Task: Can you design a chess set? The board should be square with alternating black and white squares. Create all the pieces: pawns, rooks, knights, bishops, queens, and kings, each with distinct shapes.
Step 588:
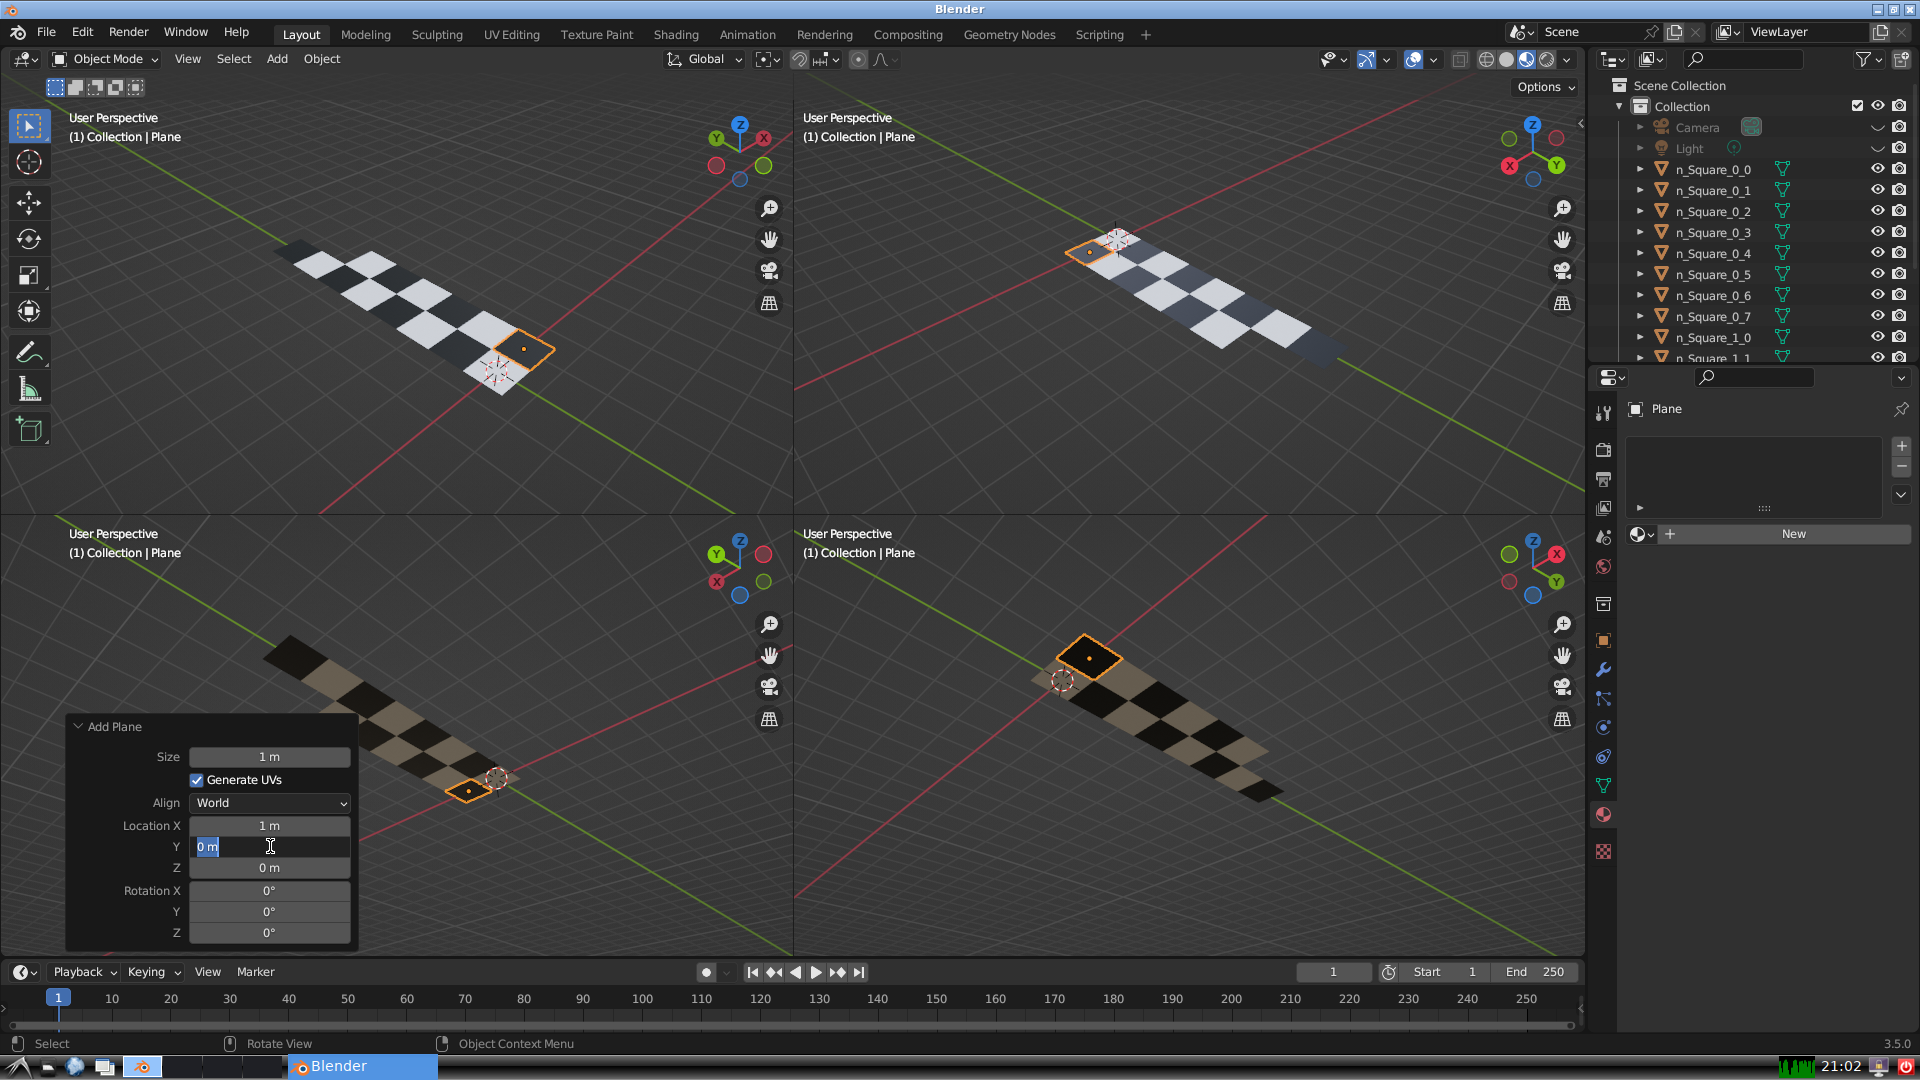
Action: input_text: 6.0